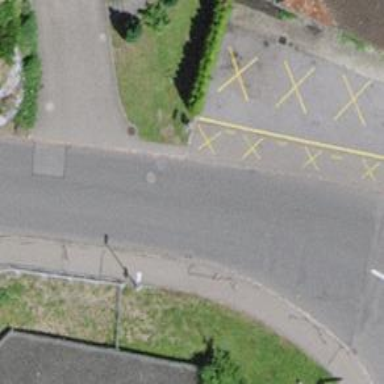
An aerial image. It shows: Bus stop with platform for public transport.